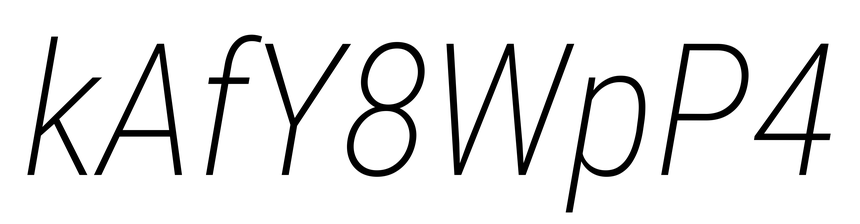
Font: Roboto-Italic_Condensed_ExtraLight_Italic